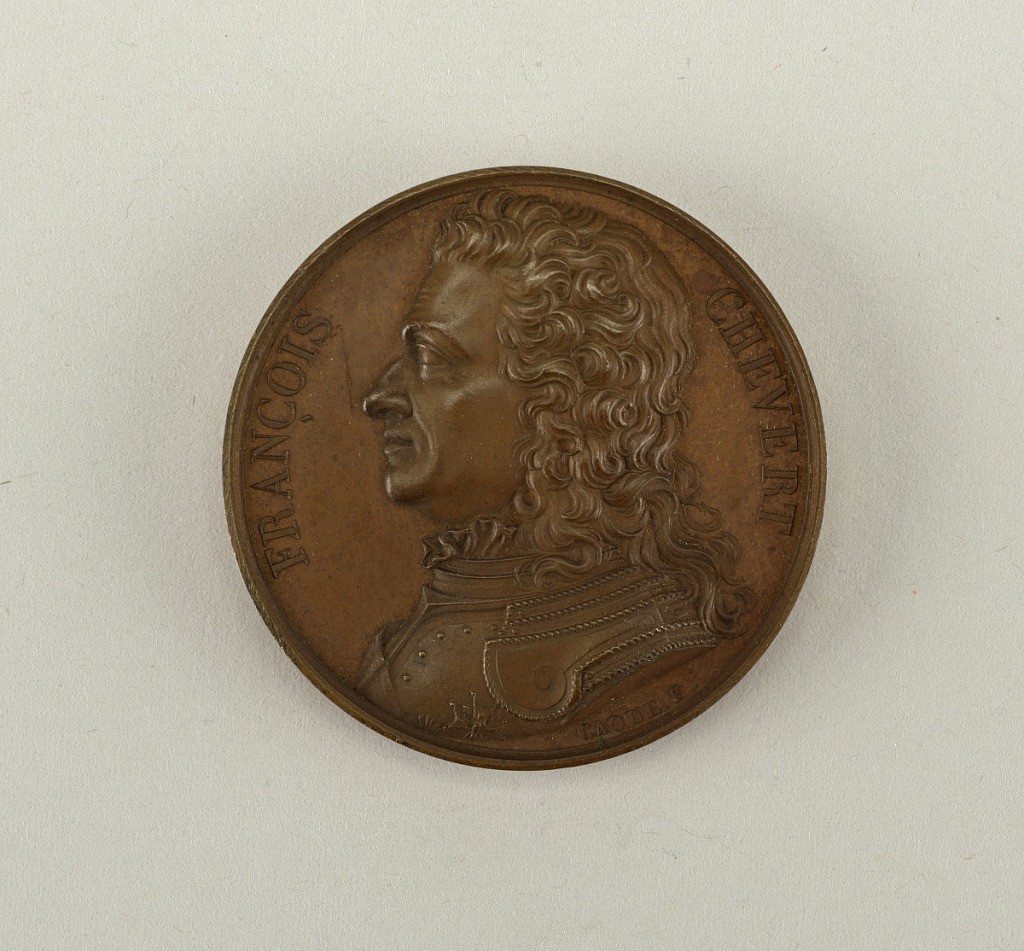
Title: Galerie métallique des grands hommes français (Great Men of France)
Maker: Armand-Auguste Caqué, French, 1793 - 1881
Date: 1821
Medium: Cast bronze
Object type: Medal
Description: Bust of François de Chevert (1695 - 1769) to the left.